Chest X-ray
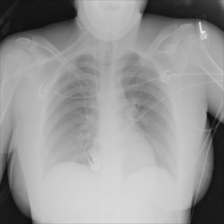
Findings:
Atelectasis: negative
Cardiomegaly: negative
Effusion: negative
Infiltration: negative
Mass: negative
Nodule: negative
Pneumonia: negative
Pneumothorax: negative
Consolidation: negative
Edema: negative
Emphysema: negative
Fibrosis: negative
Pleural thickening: negative
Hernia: negative